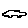
Label: car